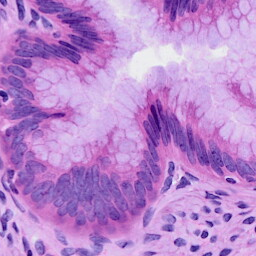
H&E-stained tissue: Cervix